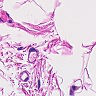
Metastatic tissue present: no